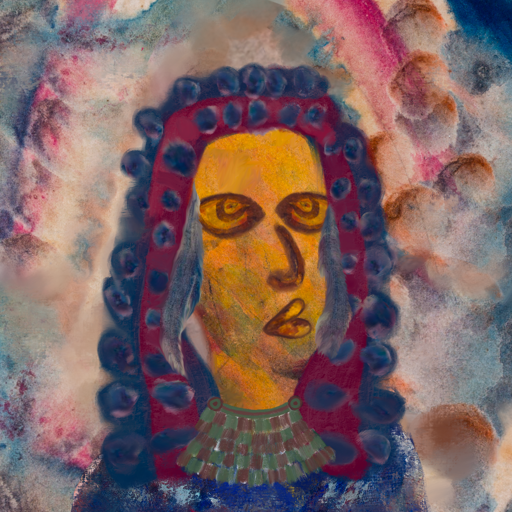
Background: Rupkatha, Head And Neck Side: Gypsy_Mother, Face Side: Comrade, Bust: Irani, Hair Side: Hill_Girl, Head Accessory: Blank, Second Necklace: After_Raid, Necklace: Blank, Baby: Blank